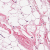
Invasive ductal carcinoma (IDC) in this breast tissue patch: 0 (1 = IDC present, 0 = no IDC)